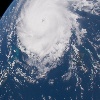
Label: cloud